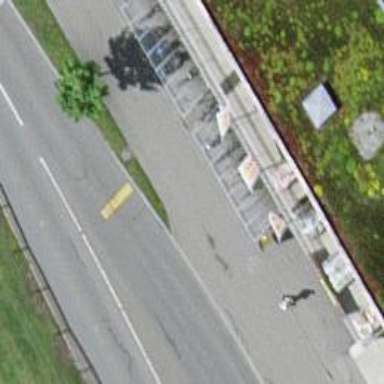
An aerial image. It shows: Platform for public transport. The platform is located by the road.